Question: I have a composite User control for entering dates:

The CustomValidator will include server sided validation code. I would like the error message to be cleared via client sided script if the user alters teh date value in any way. To do this, I included the following code to hook up the two drop downs and the year text box to the validation control:
'''
<script type="text/javascript">
ValidatorHookupControlID("<%= ddlMonth.ClientID%>", document.getElementById("<%= CustomValidator1.ClientID%>"));
ValidatorHookupControlID("<%= ddlDate.ClientID%>", document.getElementById("<%= CustomValidator1.ClientID%>"));
ValidatorHookupControlID("<%= txtYear.ClientID%>", document.getElementById("<%= CustomValidator1.ClientID%>"));
</script>
'''
However, I would also like the Validation error to be cleared when the user clicks the clear button. When the user clicks the Clear button, the other 3 controls are reset. To avoid a Post back, the Clear button is a regular HTML button with an OnClick event that resets the 3 controls. Unfortunately, the ValidatorHookupControlID method does not seem to work on HTML controls, so I thought to change the HTML Button to an ASP button and to Hookup to that control instead. However, I cannot seem to eliminate the Postback functionality associated by default with the ASP button control. I tried to set the UseSubmitBehavior to False, but it still submits. I tried to return false in my btnClear_OnClick client code, but the code sent to the browser included a DoPostback call after my call.
'''
btnClear.Attributes.Add("onClick", "btnClear_OnClick();")
'''
Instead of adding OnClick code, I tried overwriting it, but the DoPostBack code was still included in the final code that was sent to the browser.
What do I have to do to get the Clear button to clear the CustomValidator error when clicked and avoid a postback?
'''
btnClear.Attributes.Item("onClick") = "btnClear_OnClick();"
'''
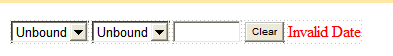
Answer: Try adding a 'return false;' at the end of your 'onClick' call. That should prevent the default behavior (in this case submit).
'''
btnClear.Attributes.Add("onClick", "btnClear_OnClick(); return false;")
'''